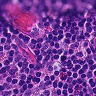
Metastatic tissue present: no